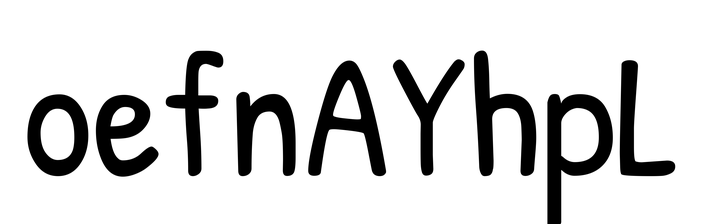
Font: PatrickHand-Regular